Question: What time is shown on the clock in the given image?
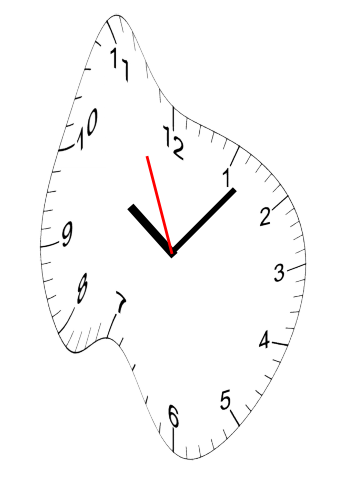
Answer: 10:06:56